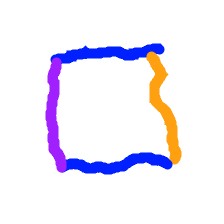
Shape: square